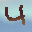
Label: 4